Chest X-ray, AP view. Patient: 55 years old, sex M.
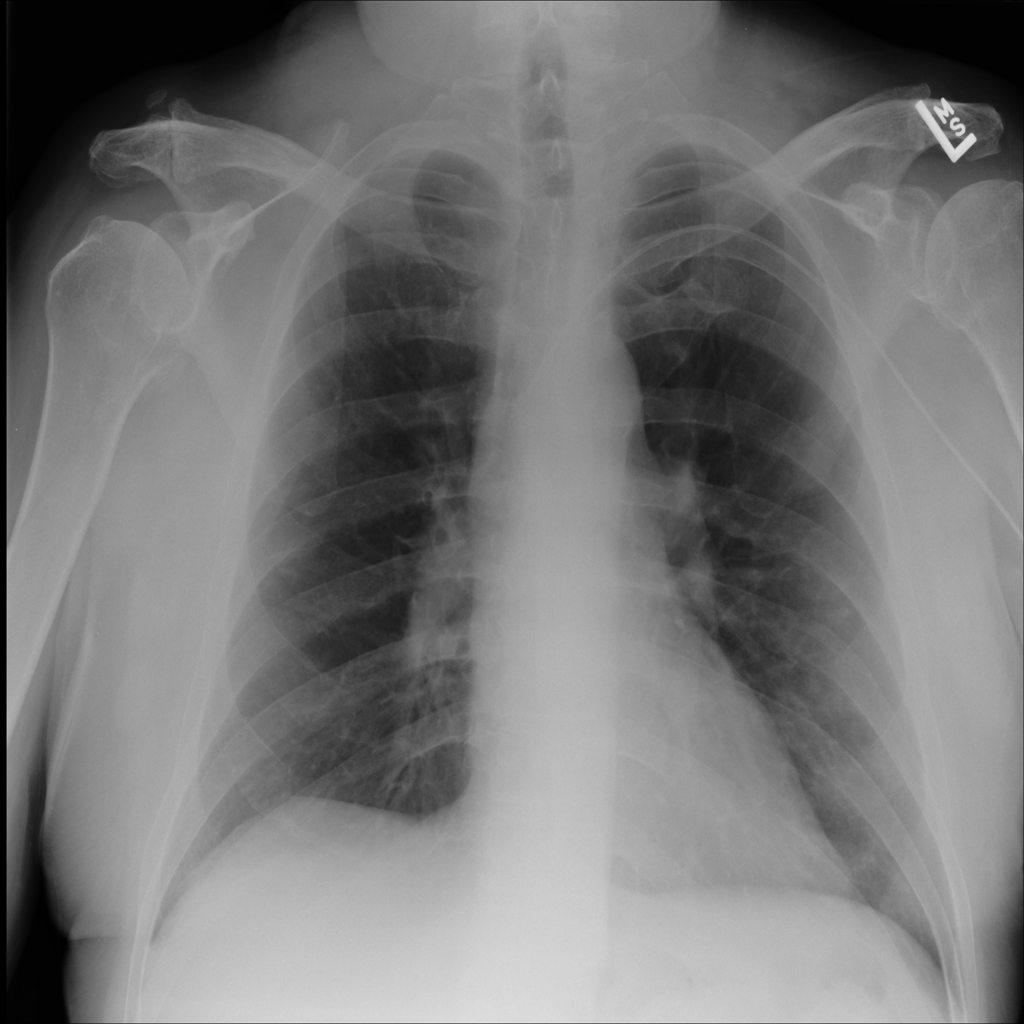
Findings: No Finding